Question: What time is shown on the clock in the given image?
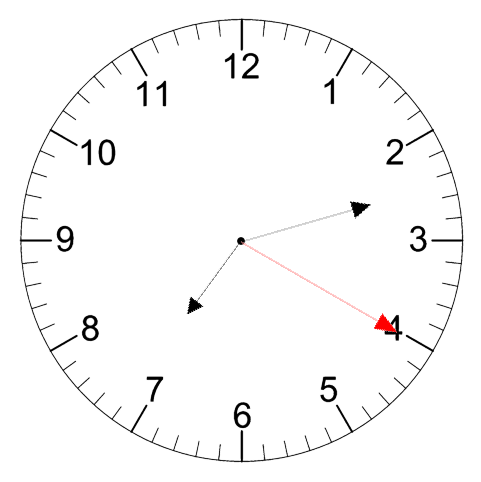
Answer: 07:12:20